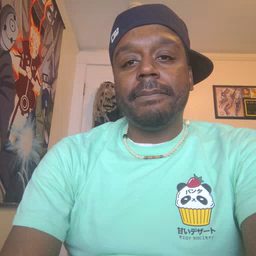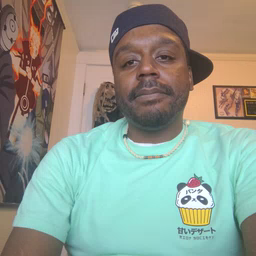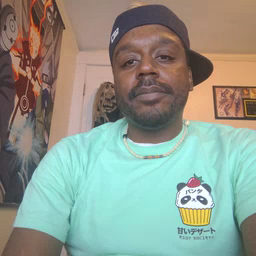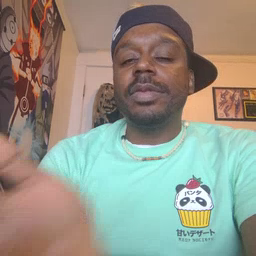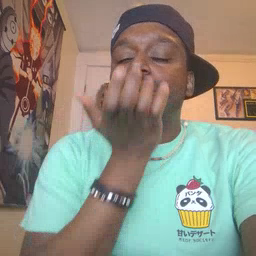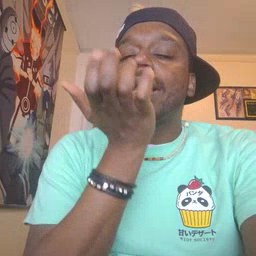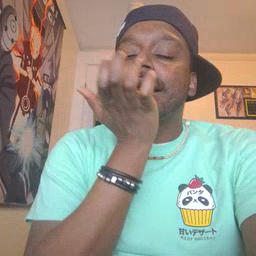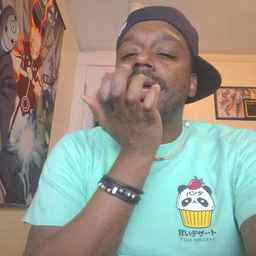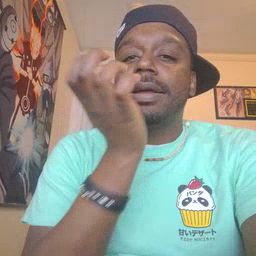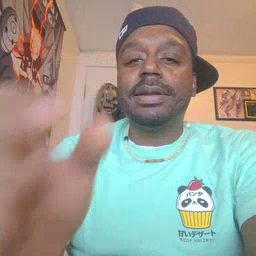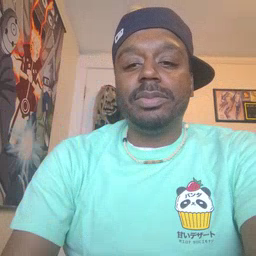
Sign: grass